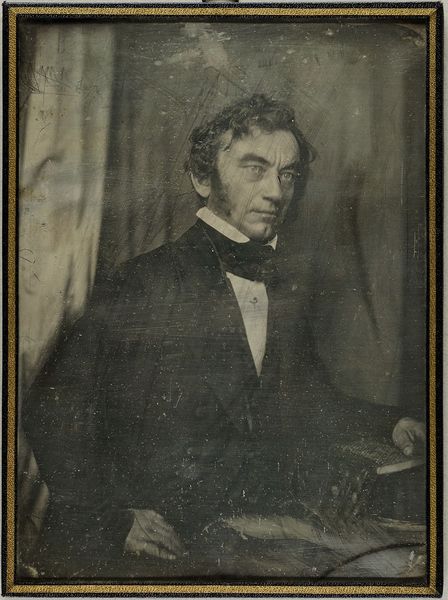
Titel: C. Fuchs, Mitglied der Nationalversammlung in Frankfurt a. M.
Künstler: Hermann Biow
Standort: Hamburg
Institution: Museum für Kunst und Gewerbe Hamburg
Schlagwörter: mann, portrait, figur, person, foto, fotografie, photographie, politiker, photo, staatsmann, lichtbild, daguerreotypie, historische, bildwerke, abgeordneter, angewandte und bildende kunst, hessische systematik, porträt, persönlichkeit, porträtfotografie, porträtphotographie, hüftbild